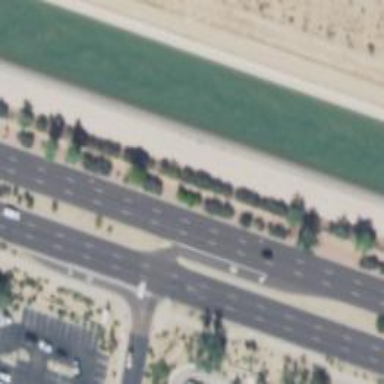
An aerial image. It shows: Secondary link road with asphalt surface.